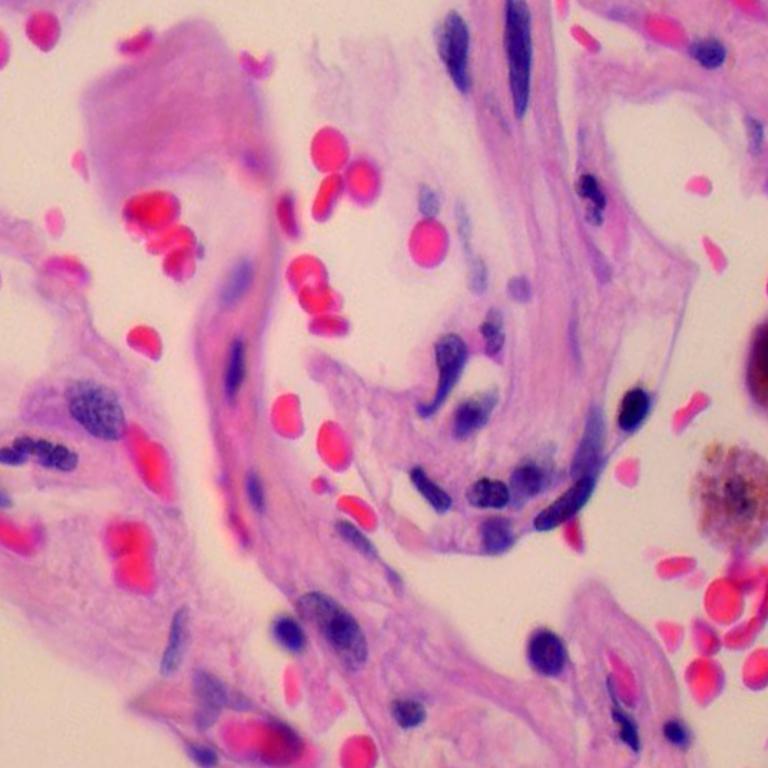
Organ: lung
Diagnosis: benign